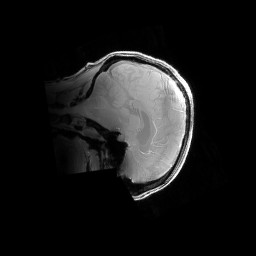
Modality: PDw
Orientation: sagittal
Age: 30
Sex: male
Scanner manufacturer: siemens
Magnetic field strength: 6.98 T
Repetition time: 1.3 s
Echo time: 0.00231 s